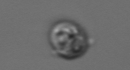
Label: Amoeba